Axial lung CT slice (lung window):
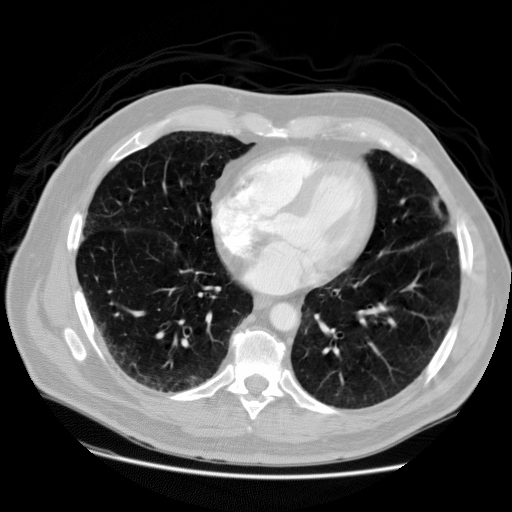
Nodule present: no